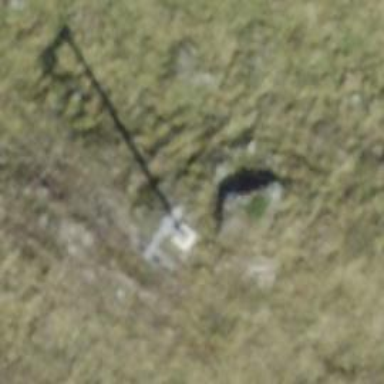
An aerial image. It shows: Pylon for aerialway.